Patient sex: M
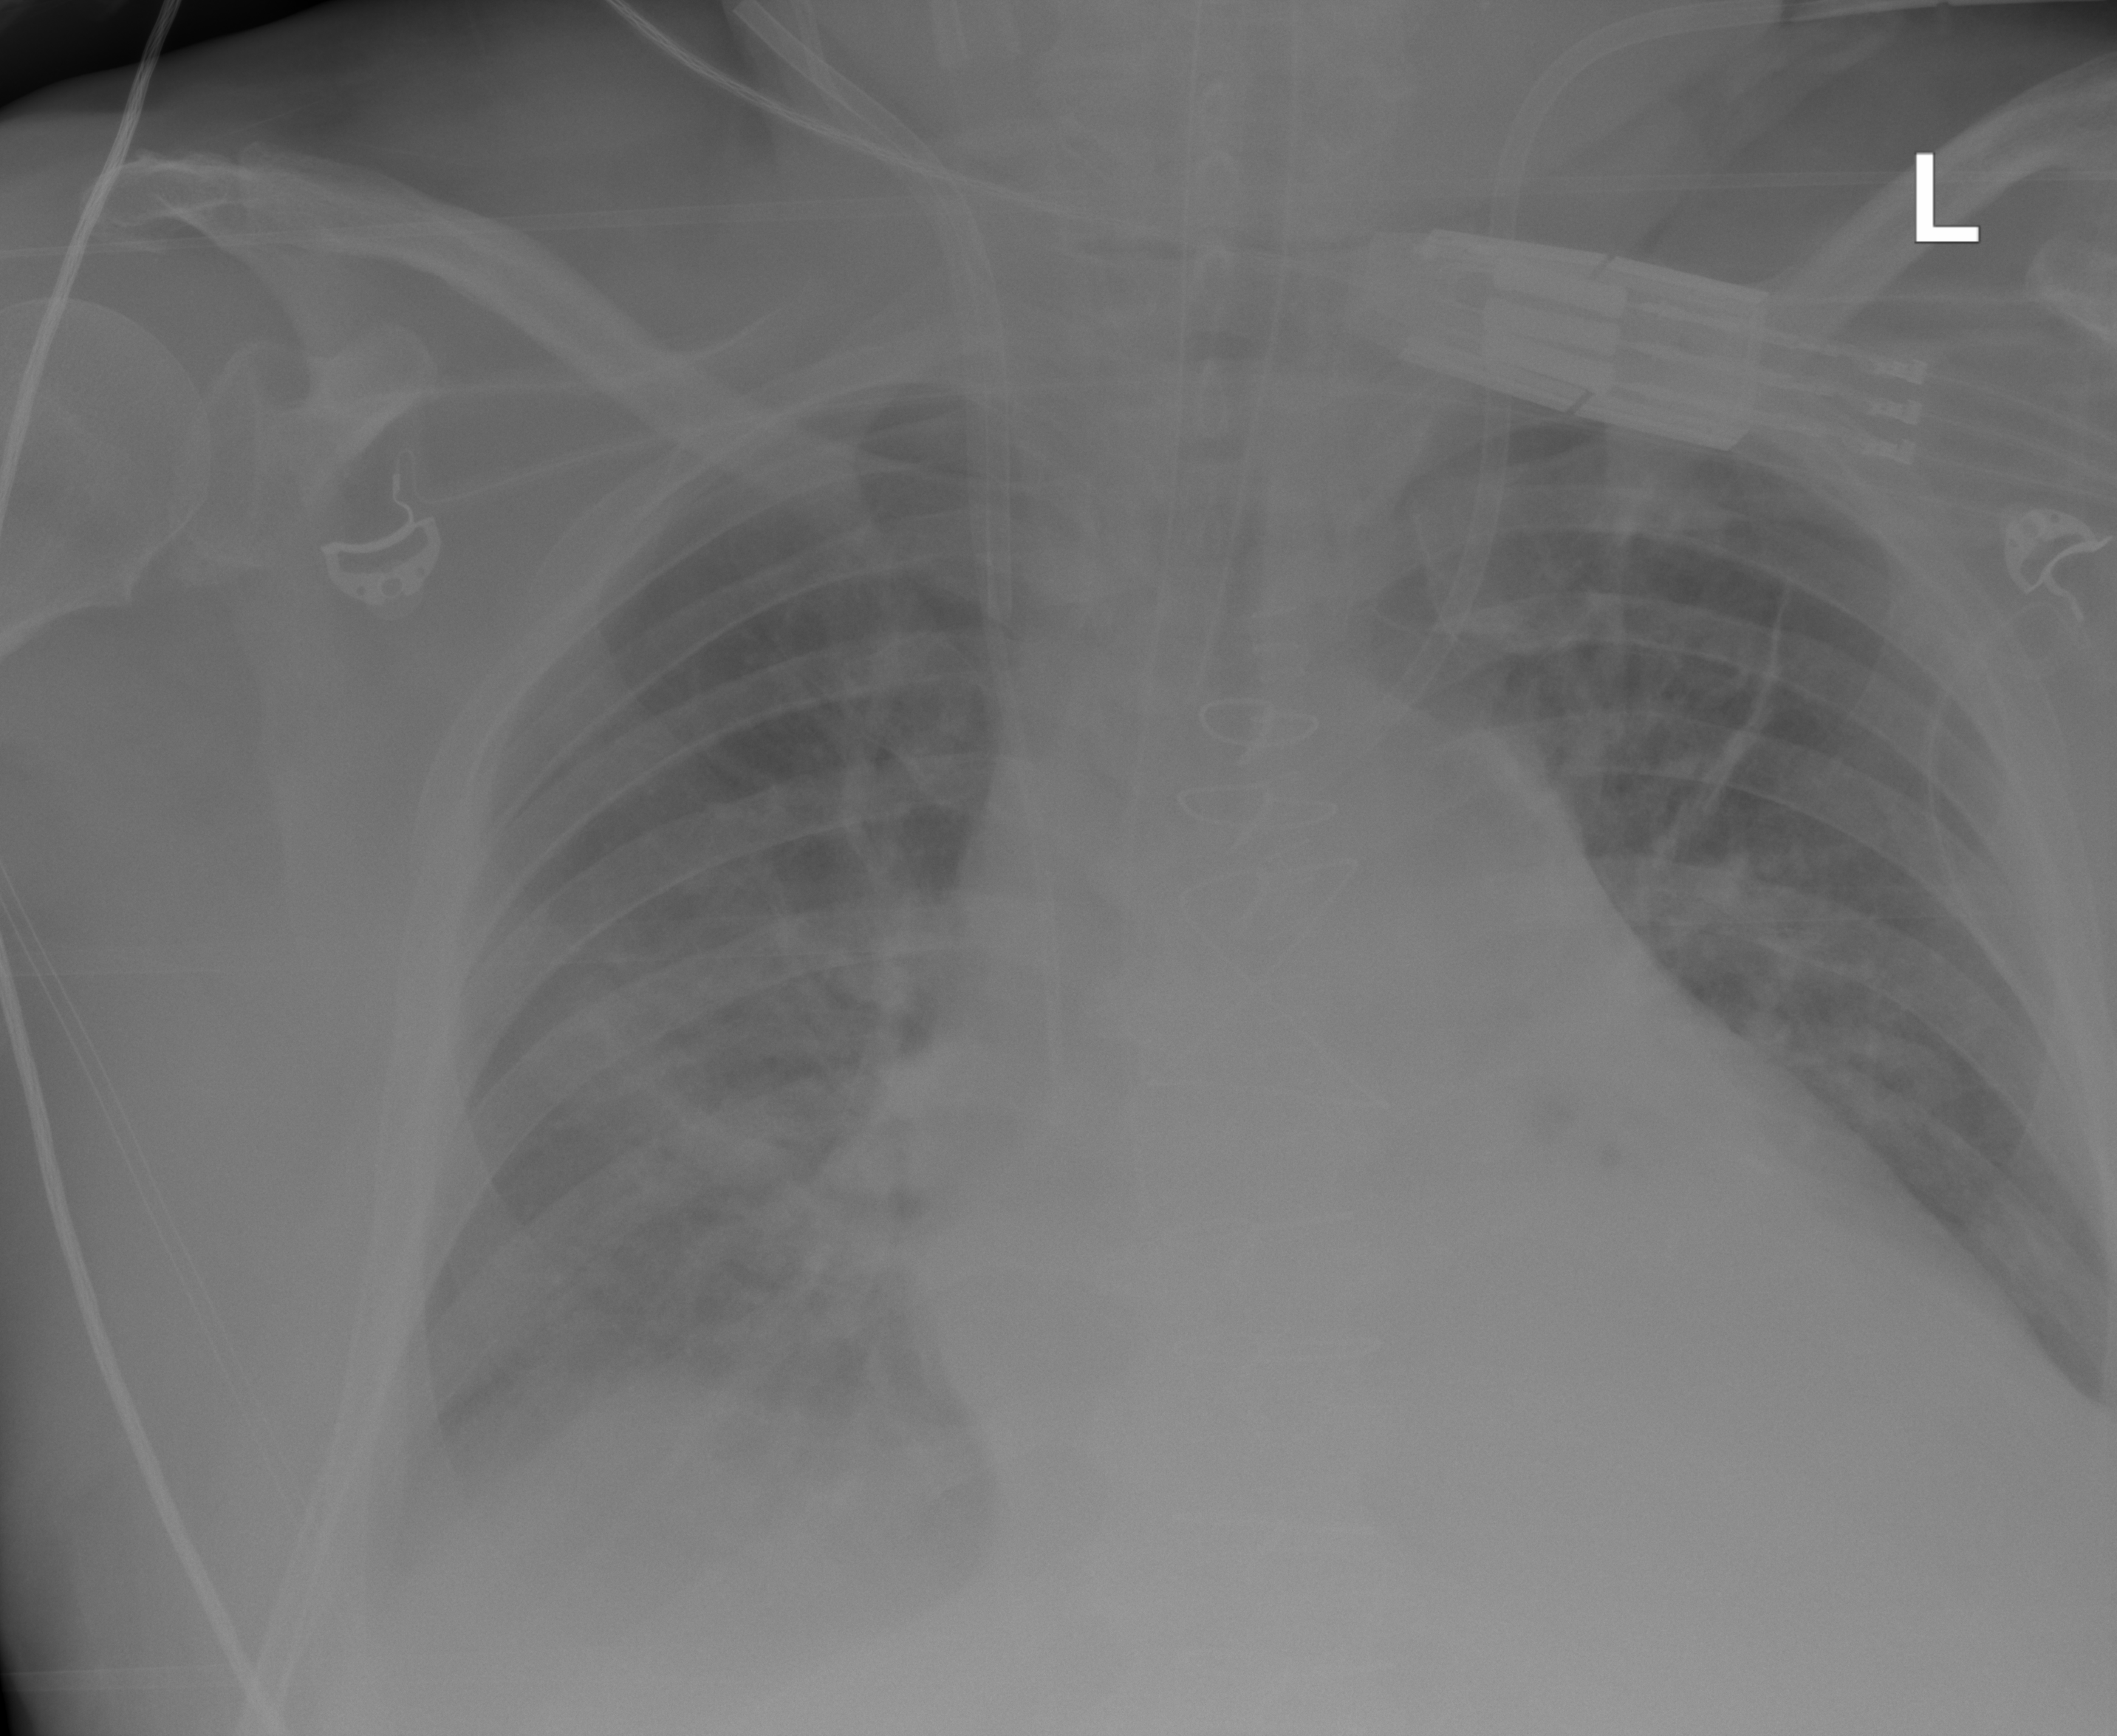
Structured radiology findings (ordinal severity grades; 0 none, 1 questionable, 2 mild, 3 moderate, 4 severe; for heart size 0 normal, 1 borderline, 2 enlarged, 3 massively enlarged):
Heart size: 2
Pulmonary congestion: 2
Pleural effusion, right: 2
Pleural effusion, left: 0
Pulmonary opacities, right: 1
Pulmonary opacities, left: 0
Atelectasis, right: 2
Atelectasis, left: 2